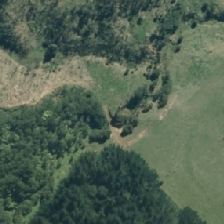
Land cover: low_producing_grassland